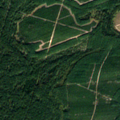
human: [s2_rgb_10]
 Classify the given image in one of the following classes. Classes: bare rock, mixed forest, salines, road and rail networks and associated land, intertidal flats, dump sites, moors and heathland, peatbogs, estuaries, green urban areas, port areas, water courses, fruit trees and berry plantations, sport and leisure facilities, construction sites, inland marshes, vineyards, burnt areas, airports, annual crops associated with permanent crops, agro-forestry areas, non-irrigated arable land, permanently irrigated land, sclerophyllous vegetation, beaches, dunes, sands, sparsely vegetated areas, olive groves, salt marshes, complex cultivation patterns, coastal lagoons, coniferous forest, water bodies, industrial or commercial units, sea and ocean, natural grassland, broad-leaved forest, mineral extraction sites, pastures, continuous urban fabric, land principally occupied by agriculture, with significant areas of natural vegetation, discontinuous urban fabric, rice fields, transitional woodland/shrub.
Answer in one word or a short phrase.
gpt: coniferous forest, mixed forest, moors and heathland